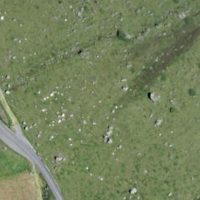
EUNIS habitat code: 26
Species observed at this site:
Anthus spinoletta